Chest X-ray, AP view. Patient: 58 years old, sex M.
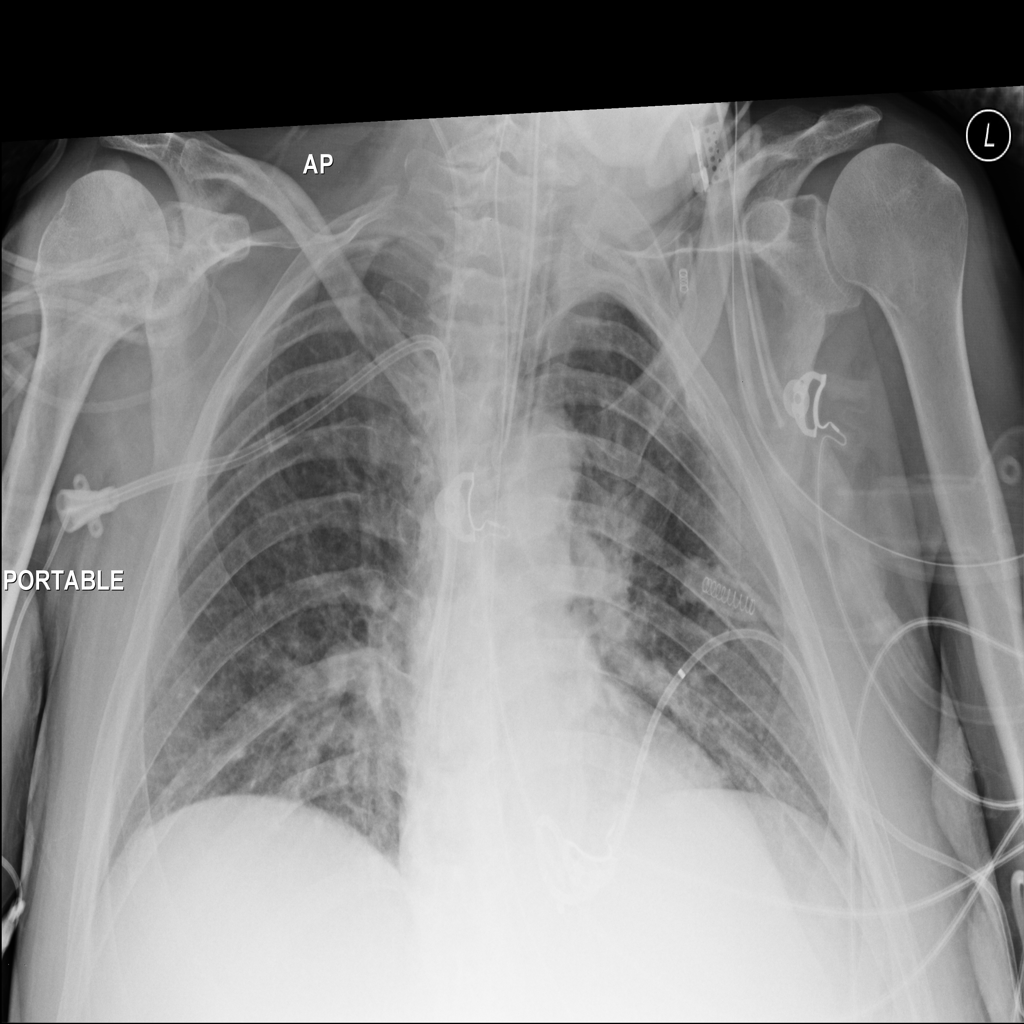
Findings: Pneumothorax